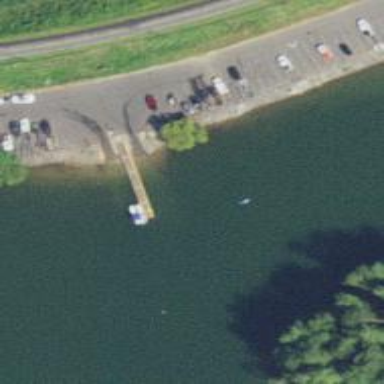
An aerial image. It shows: Footway road on bridge with mooring facilities. The bridge is supported by piers.